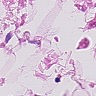
Metastatic tissue present: no